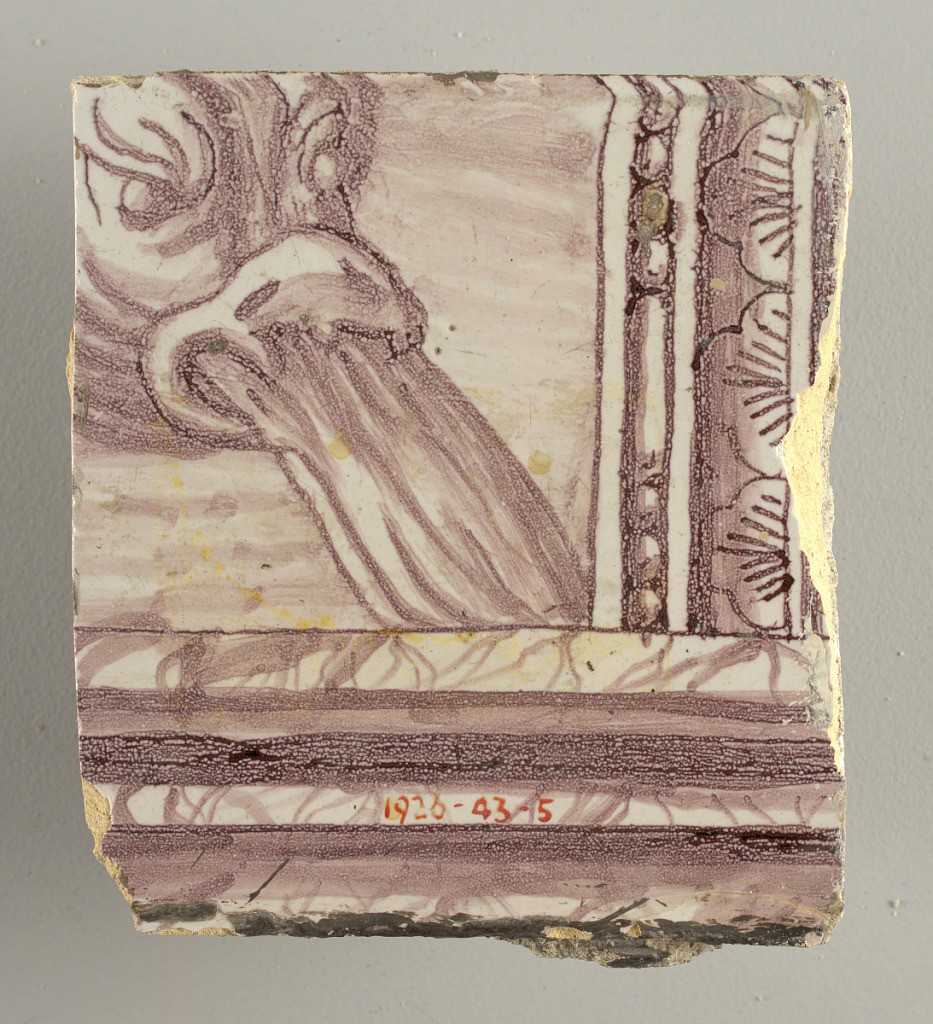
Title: Wall facing
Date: ca. 1725
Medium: Tin-glazed earthenware, underglaze
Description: Horizontal rectangle.  Thirty-seven tiles wide and twenty-one high with opening for door or window nineteen and one-half tiles high and twelve wide.  To left and right of opening, centered canopy above. Left, woman representing Hope, right, a sculputure urn.  Centered above opening, a mascaron.  Arabesque design of foliage.